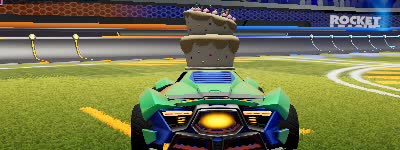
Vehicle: werewolf